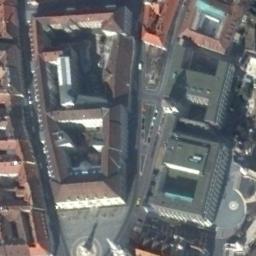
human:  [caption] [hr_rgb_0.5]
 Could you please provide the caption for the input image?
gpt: The palace is surrounded by buildings .

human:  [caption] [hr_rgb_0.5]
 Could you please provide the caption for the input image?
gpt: The palace is surrounded by bare land .

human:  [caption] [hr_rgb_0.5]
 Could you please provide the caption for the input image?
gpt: There are many buildings of different shapes and sizes beside the palace .

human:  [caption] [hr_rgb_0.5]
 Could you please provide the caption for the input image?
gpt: The palace has some towers and towers .

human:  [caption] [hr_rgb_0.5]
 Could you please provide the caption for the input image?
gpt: There are brown buildings in the palace .